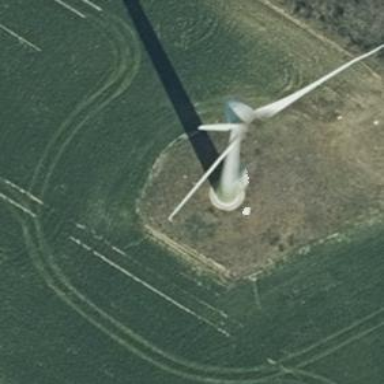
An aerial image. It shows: Wind power generator.